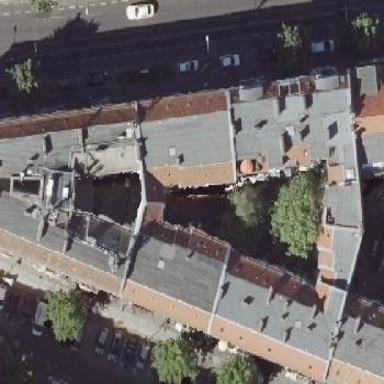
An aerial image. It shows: Apartment building with double saltbox roof shape.